Question: I have a page that displays details of a program, I want to set an advanced segment in google analytics to only return pages that contain
'''
/program/view/path_to_program
'''
so only program detail pages display, the third segment pages are the only pages I want to display in the google analytics results.
I know this will take some sort of regular expression and I am not very familiar with it.

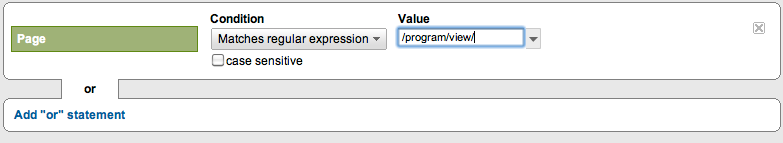
Answer: <URL>
Not exactly sure what you want to match but /program/view/[a-Z]+ might work.